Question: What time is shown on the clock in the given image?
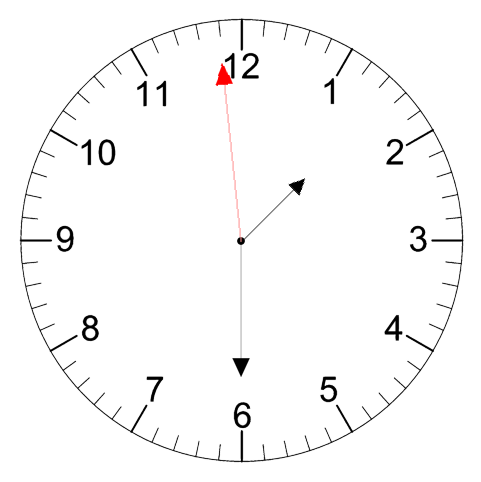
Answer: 01:29:59